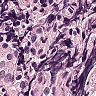
Metastatic tissue present: no